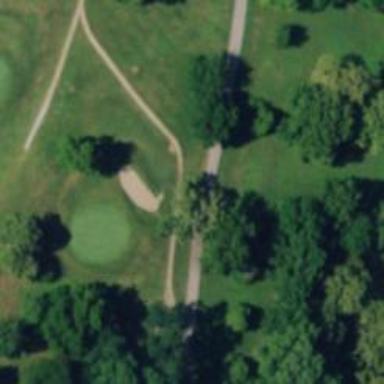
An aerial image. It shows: Well-maintained footway that resembles grade1 track. It is likely path used for golfing.